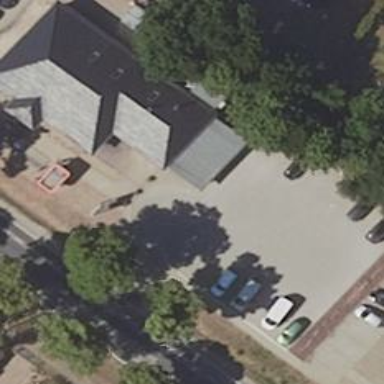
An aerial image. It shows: Fast food establishment.